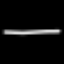
Label: line